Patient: sex M, age 48
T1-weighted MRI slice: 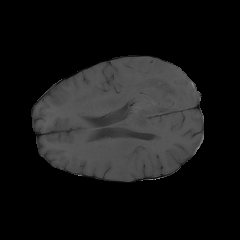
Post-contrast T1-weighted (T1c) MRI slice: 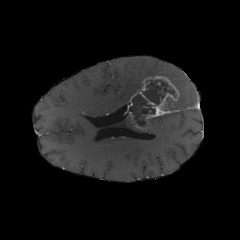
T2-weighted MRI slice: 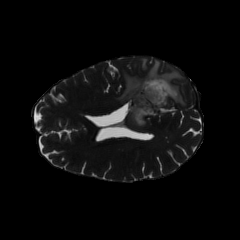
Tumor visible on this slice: yes
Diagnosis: Glioblastoma, IDH-wildtype
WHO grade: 4